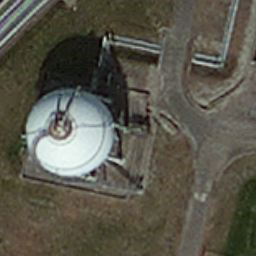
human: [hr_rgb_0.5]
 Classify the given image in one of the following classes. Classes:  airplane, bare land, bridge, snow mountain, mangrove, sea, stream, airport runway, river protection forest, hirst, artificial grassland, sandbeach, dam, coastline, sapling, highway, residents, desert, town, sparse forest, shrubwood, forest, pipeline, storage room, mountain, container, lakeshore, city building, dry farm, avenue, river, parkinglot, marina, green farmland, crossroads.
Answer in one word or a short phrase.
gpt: storage room